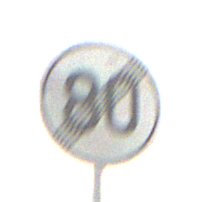
Verkehrszeichen: EndeGeschwindigkeit80
Umgebung: Outdoor, Nature
Tageszeit: SunriseSunset
Wetter: PartlyCloudy
Licht: Natural
Jahreszeit: NotSpecified
Kontrast: LowContrast